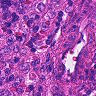
Metastatic tissue present: no